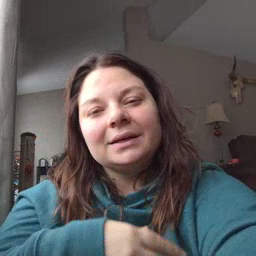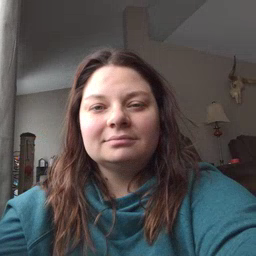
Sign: pretty